Question: My app breaks down when I attempt to record a second a time when I hit the stop button. I went through this code several times. I can't find the problem. I'm not sure if its my MediaRecorder or my MediaPlayer. It works the first time around. But not the second time. can anyone find the problem.
'''
public class PatientName extends Activity implements OnClickListener {
private Button instructionsBtn;
private ImageView record;
private ImageView stop;
private MediaPlayer instructions;
private MediaPlayer namePlayer;
private MediaRecorder nameRecorder;
private String OUTPUT_FILE;
private Button play;
private Button accept;
private LinearLayout review;
private Button delete;
public void onCreate(Bundle savedInstanceState) {
super.onCreate(savedInstanceState);
setContentView(R.layout.patient_name);
OUTPUT_FILE = Environment.getExternalStorageDirectory() + "/namerecording.3gpp";
initializeViews();
initializeListeners();
}
public void initializeViews() {
instructionsBtn = (Button)findViewById(R.id.patient_name_instructions);
record = (ImageView)findViewById(R.id.record_name);
stop = (ImageView)findViewById(R.id.stop_name);
stop.setVisibility(View.GONE);
play = (Button)findViewById(R.id.play_name);
play.setVisibility(View.GONE);
review = (LinearLayout)findViewById(R.id.review_name);
delete = (Button)findViewById(R.id.delete_name);
accept = (Button)findViewById(R.id.accept_name);
review.setVisibility(View.GONE);
}
public void initializeListeners() {
instructionsBtn.setOnClickListener(this);
record.setOnClickListener(this);
stop.setOnClickListener(this);
play.setOnClickListener(this);
delete.setOnClickListener(this);
accept.setOnClickListener(this);
}
@Override
public void onBackPressed() {
}
public void playInstructions() {
setMaxVolume();
instructions = MediaPlayer.create(PatientName.this, R.raw.intro_instructions);
instructions.start();
instructions.setOnCompletionListener(new OnCompletionListener() {
public void onCompletion(MediaPlayer play) {
instructions.release();
instructionsBtn.setEnabled(true);
}
});
}
public void setMaxVolume() {
AudioManager audio = (AudioManager) getSystemService(this.AUDIO_SERVICE);
int maxVolume = audio.getStreamMaxVolume(AudioManager.STREAM_MUSIC);
audio.setStreamVolume(AudioManager.STREAM_MUSIC, maxVolume, 0);
}
public void onClick(View v) {
int id = v.getId();
if (id==R.id.patient_name_instructions) {
instructionsBtn.setEnabled(false);
playInstructions();
}
if (id==R.id.record_name) {
beginRecording();
}
if (id==R.id.stop_name){
play.setVisibility(View.VISIBLE);
nameRecorder.stop();
}
if (id==R.id.play_name) {
playbackRecording();
}
if (id==R.id.delete_name){
deleteRecording();
}
if (id==R.id.accept_name) {
saveAndContinue();
}
}
private void beginRecording(){
record.setVisibility(View.GONE);
stop.setVisibility(View.VISIBLE);
File outFile = new File(OUTPUT_FILE);
if (outFile.exists()) {
outFile.delete();
}else {
nameRecorder = new MediaRecorder();
nameRecorder.setAudioSource(MediaRecorder.AudioSource.MIC);
nameRecorder.setOutputFormat(MediaRecorder.OutputFormat.THREE_GPP);
nameRecorder.setAudioEncoder(MediaRecorder.AudioEncoder.AMR_WB);
nameRecorder.setOutputFile(OUTPUT_FILE);
try {
nameRecorder.prepare();
} catch (IllegalStateException e) {
Toast toast = Toast.makeText(this,"Illegal State",Toast.LENGTH_LONG);
toast.show();
e.printStackTrace();
} catch (IOException e) {
Toast toast = Toast.makeText(this,"Error Recording",Toast.LENGTH_LONG);
toast.show();
e.printStackTrace();
}
nameRecorder.start();
}
}
private void playbackRecording() {
play.setVisibility(View.GONE);
namePlayer = new MediaPlayer();
try {
namePlayer.setDataSource(OUTPUT_FILE);
} catch (IllegalArgumentException e) {
// TODO Auto-generated catch block
e.printStackTrace();
} catch (SecurityException e) {
// TODO Auto-generated catch block
e.printStackTrace();
} catch (IllegalStateException e) {
// TODO Auto-generated catch block
e.printStackTrace();
} catch (IOException e) {
// TODO Auto-generated catch block
e.printStackTrace();
}
try {
namePlayer.prepare();
} catch (IllegalStateException e) {
e.printStackTrace();
} catch (IOException e) {
e.printStackTrace();
}
namePlayer.start();
namePlayer.setOnCompletionListener(new OnCompletionListener() {
public void onCompletion(MediaPlayer play) {
namePlayer.release();
nameRecorder.release();
review.setVisibility(View.VISIBLE);
}
});
}
private void deleteRecording() {
Intent i = getBaseContext().getPackageManager().getLaunchIntentForPackage( getBaseContext().getPackageName() );
i.addFlags(Intent.FLAG_ACTIVITY_CLEAR_TOP);
startActivity(i);
}
private void saveAndContinue() {
Intent intent = new Intent(PatientName.this, PatientLocation.class);
startActivity(intent);
}
}
'''
Here is my logCat:

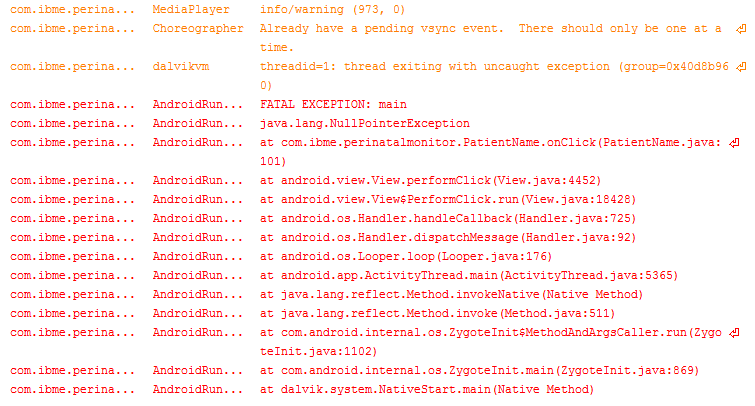
Answer: I figured out the issue. In the beginRecording method, I have an if and else statement that handles the output file. Unfortunately, the code that I had in the else statement was something that I wanted to always run no matter what.